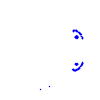
Particle: proton